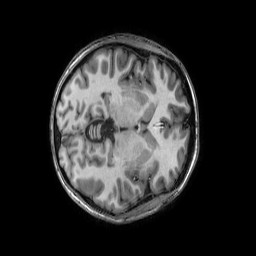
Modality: T1w
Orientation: axial
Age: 26
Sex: female
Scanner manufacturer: ge
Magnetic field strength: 3 T
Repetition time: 0.008852 s
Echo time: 0.00374 s